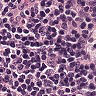
Metastatic tissue present: no